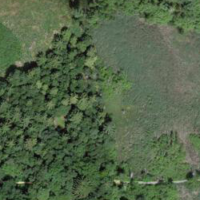
EUNIS habitat code: 43
Species observed at this site:
Vaccinium myrtillus
Epilobium hirsutum
Menyanthes trifoliata